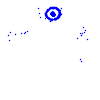
Particle: electron